Question: I have rich datatable with delete button:

When I delete the row, row is really deleted in database, but still remains in dataTable. It dissapear after reload page or reload dataTable.
part of dataTable code:
'''
<rich:extendedDataTable
value="#{myBdeCheck.dataListBde}"
var="bdeItem">
<rich:column width="60px">
<f:facet name="header">
<h:outputText value="Kusy" />
</f:facet>
<h:outputText value="#{bdeItem.prodPcs}" rendered="#{!myBdeCheck.editMode}"/>
<h:inputText value="#{bdeItem.prodPcs}" rendered="#{myBdeCheck.editMode}"/>
</rich:column>
<rich:column width="50px">
<h:commandLink action="#{myBdeCheck.deleteBde}">
<h:graphicImage value="/images/icons/delete.png" alt="edit"/>
<a4j:param value="#{it.index}" assignTo="#{myBdeCheck.currentIndexDetail}" />
<f:setPropertyActionListener target="#{myBdeCheck.BDEItem}" value="#{bdeItem}" />
</h:commandLink>
</rich:column>
</rich:extendedDataTable>
'''
and part of myBdeCheck bean:
'''
private int currentIndexDetail; // with getters, setters
private BDE BDEItem;
public void deleteBde()
{
try
{
DaoCrud.delete(BDEItem, 'R');
}
catch{.....}
}
'''
How can I make dataTable to refresh automatically after click the delete button?
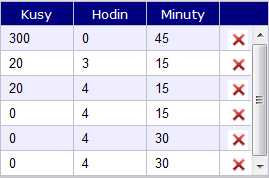
Answer: You need to 'rerender' the datatable after action is performed
'''
<h:commandLink action="#{myBdeCheck.deleteBde}" reRender="idOfYourDataTable">
'''
Check <URL> for more info..